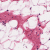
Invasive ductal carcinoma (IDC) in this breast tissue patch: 0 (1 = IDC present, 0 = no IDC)